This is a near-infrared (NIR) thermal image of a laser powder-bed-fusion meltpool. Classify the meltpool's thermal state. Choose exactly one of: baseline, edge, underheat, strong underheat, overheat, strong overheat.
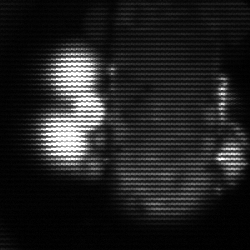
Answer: strong underheat